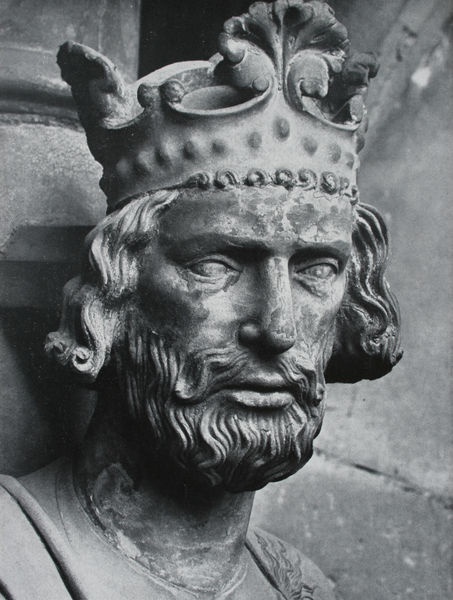
Titel: Kaiser Heinrich II. von der Adamspforte (Ausschnitt)
Standort: Bamberg
Institution: Dom
Schlagwörter: kopf, mann, ausschnitt, grau, haar, marmor, mund, nase, stirn, säule, gebäude, bart, augen, gesicht, kragen, stein, vollbart, hals, porträt, kirche, auge, figur, gewand, haare, adel, blatt, england, gotik, krone, lippen, locken, skulptur, statue, wangen, wellen, mauer, farblos, kaiser, könig, detail, plastik, foto, bögen, kloster, dom, schwarzweiss, lockig, herrscher, lilie, fürst, kathedrale, verziert, fragment, sandstein, mittelalter, romanik, detaill, heiliger, konsole, noppen, gewellt, josef, bauplastik, epitaph, erfurt, barbarossa, palmette, steinen, gelockt, verwittert, bamberg, shakespeare, steinfigur, schawrzweiß, blattkrone, ausschniott, kaiserfigur, jauser